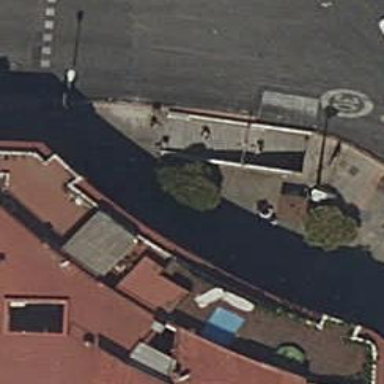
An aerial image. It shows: Subway entrance.